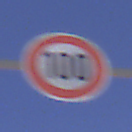
Verkehrszeichen: Geschwindigkeit100
Umgebung: Outdoor, Nature
Tageszeit: Midday
Wetter: Clear
Licht: Natural
Jahreszeit: NotSpecified
Kontrast: HighContrast